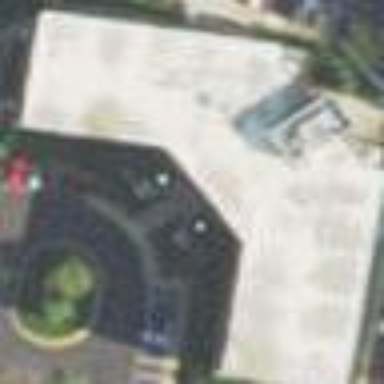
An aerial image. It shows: Office building.